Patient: sex M, age 37
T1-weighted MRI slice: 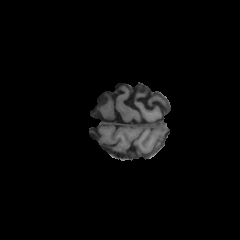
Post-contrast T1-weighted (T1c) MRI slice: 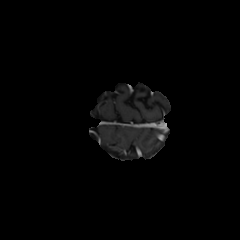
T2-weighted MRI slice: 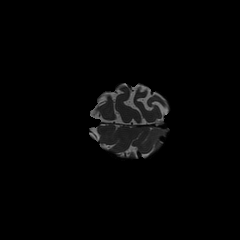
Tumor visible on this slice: yes
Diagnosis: Astrocytoma, IDH-mutant
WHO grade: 2